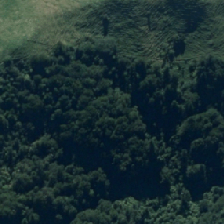
Land cover: indigenous_forest